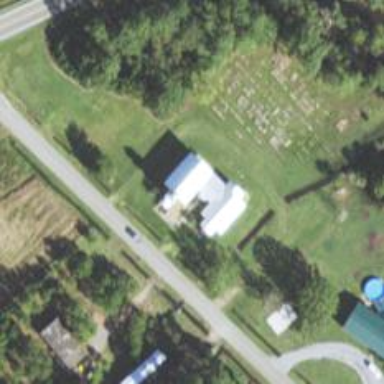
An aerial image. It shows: Graveyard.